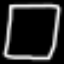
Label: square